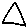
Label: triangle